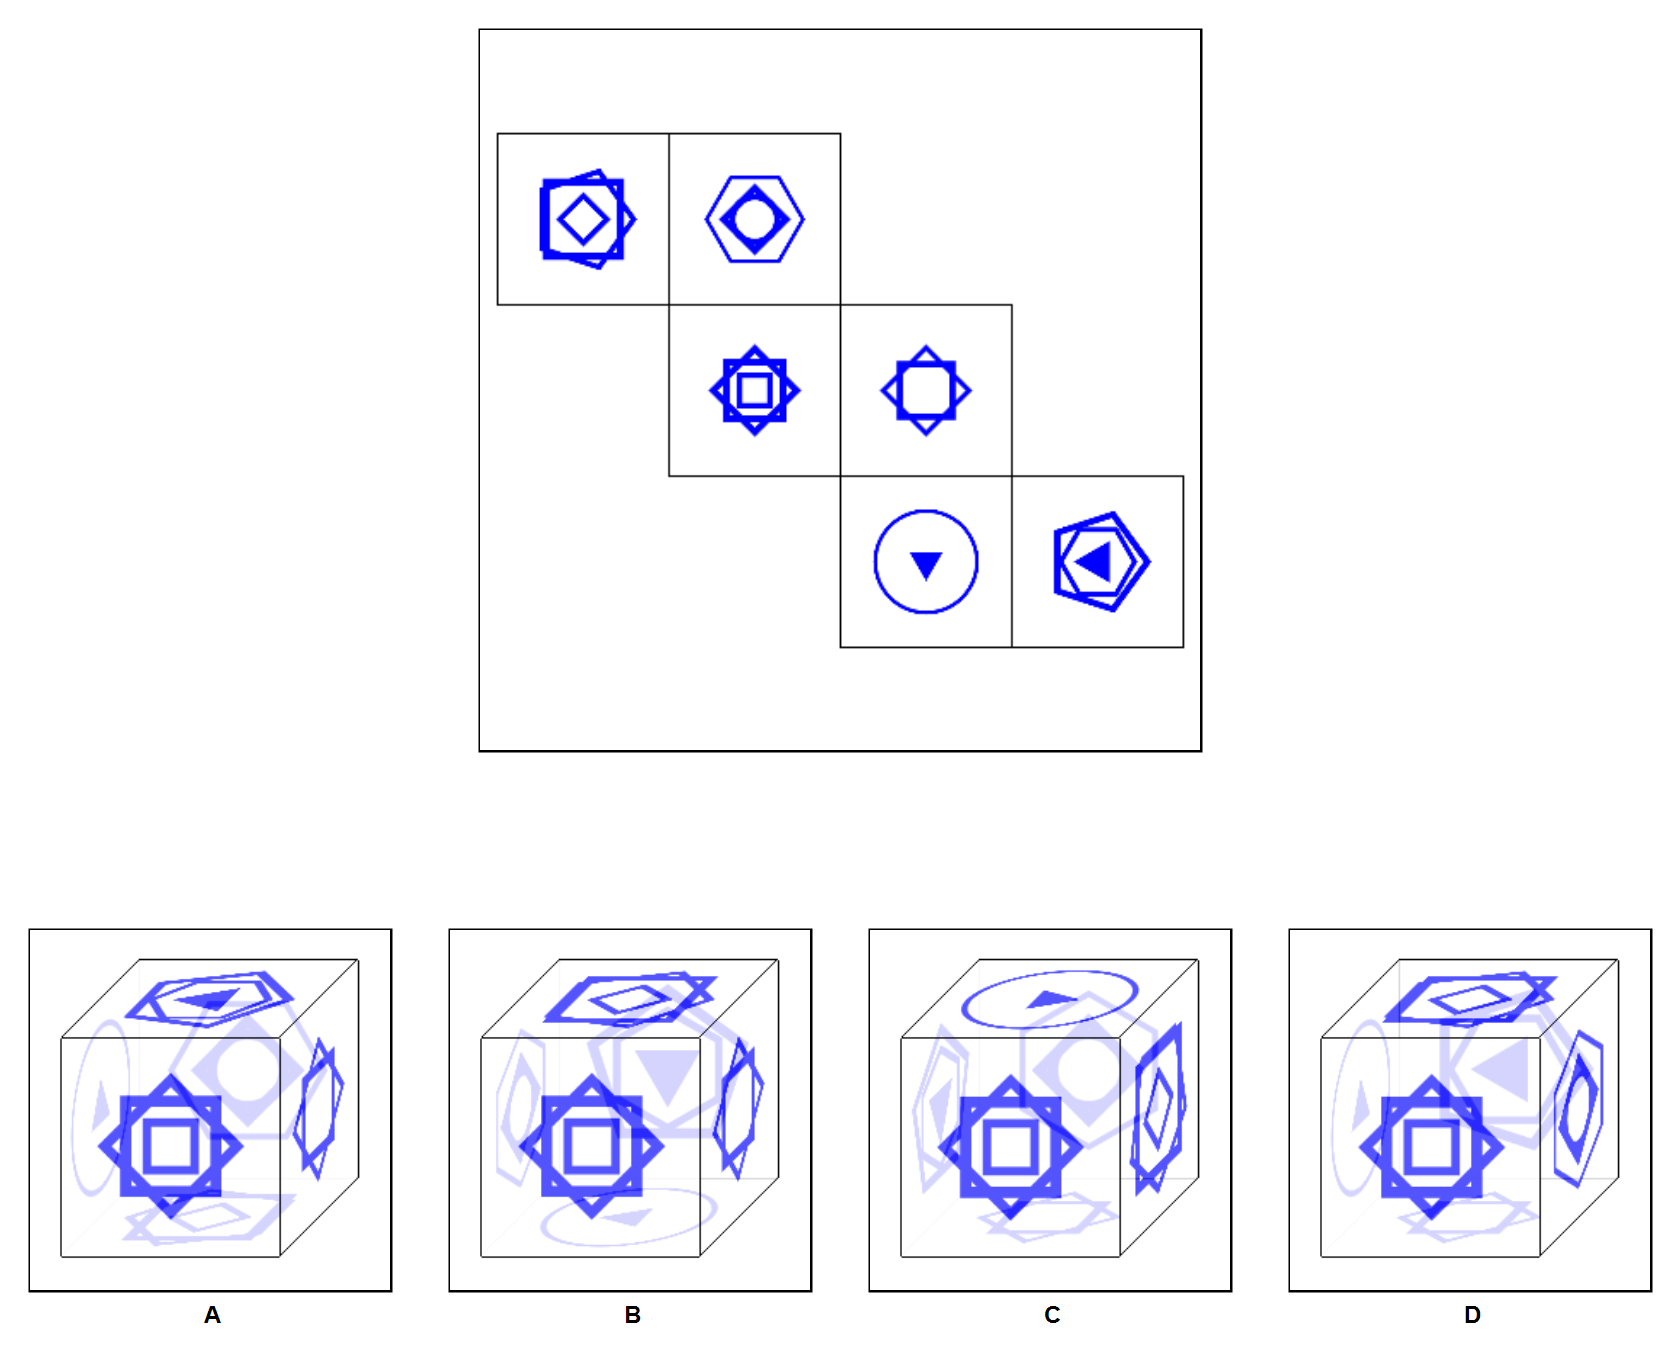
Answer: D